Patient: sex M, age 51
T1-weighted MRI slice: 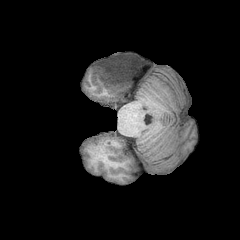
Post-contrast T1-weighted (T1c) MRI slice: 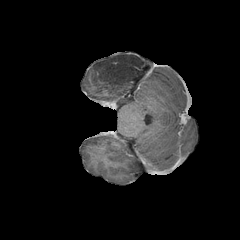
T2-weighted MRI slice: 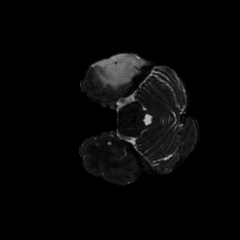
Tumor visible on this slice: yes
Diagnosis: Astrocytoma, IDH-mutant
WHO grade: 4